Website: ulta-beauty
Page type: account-selection
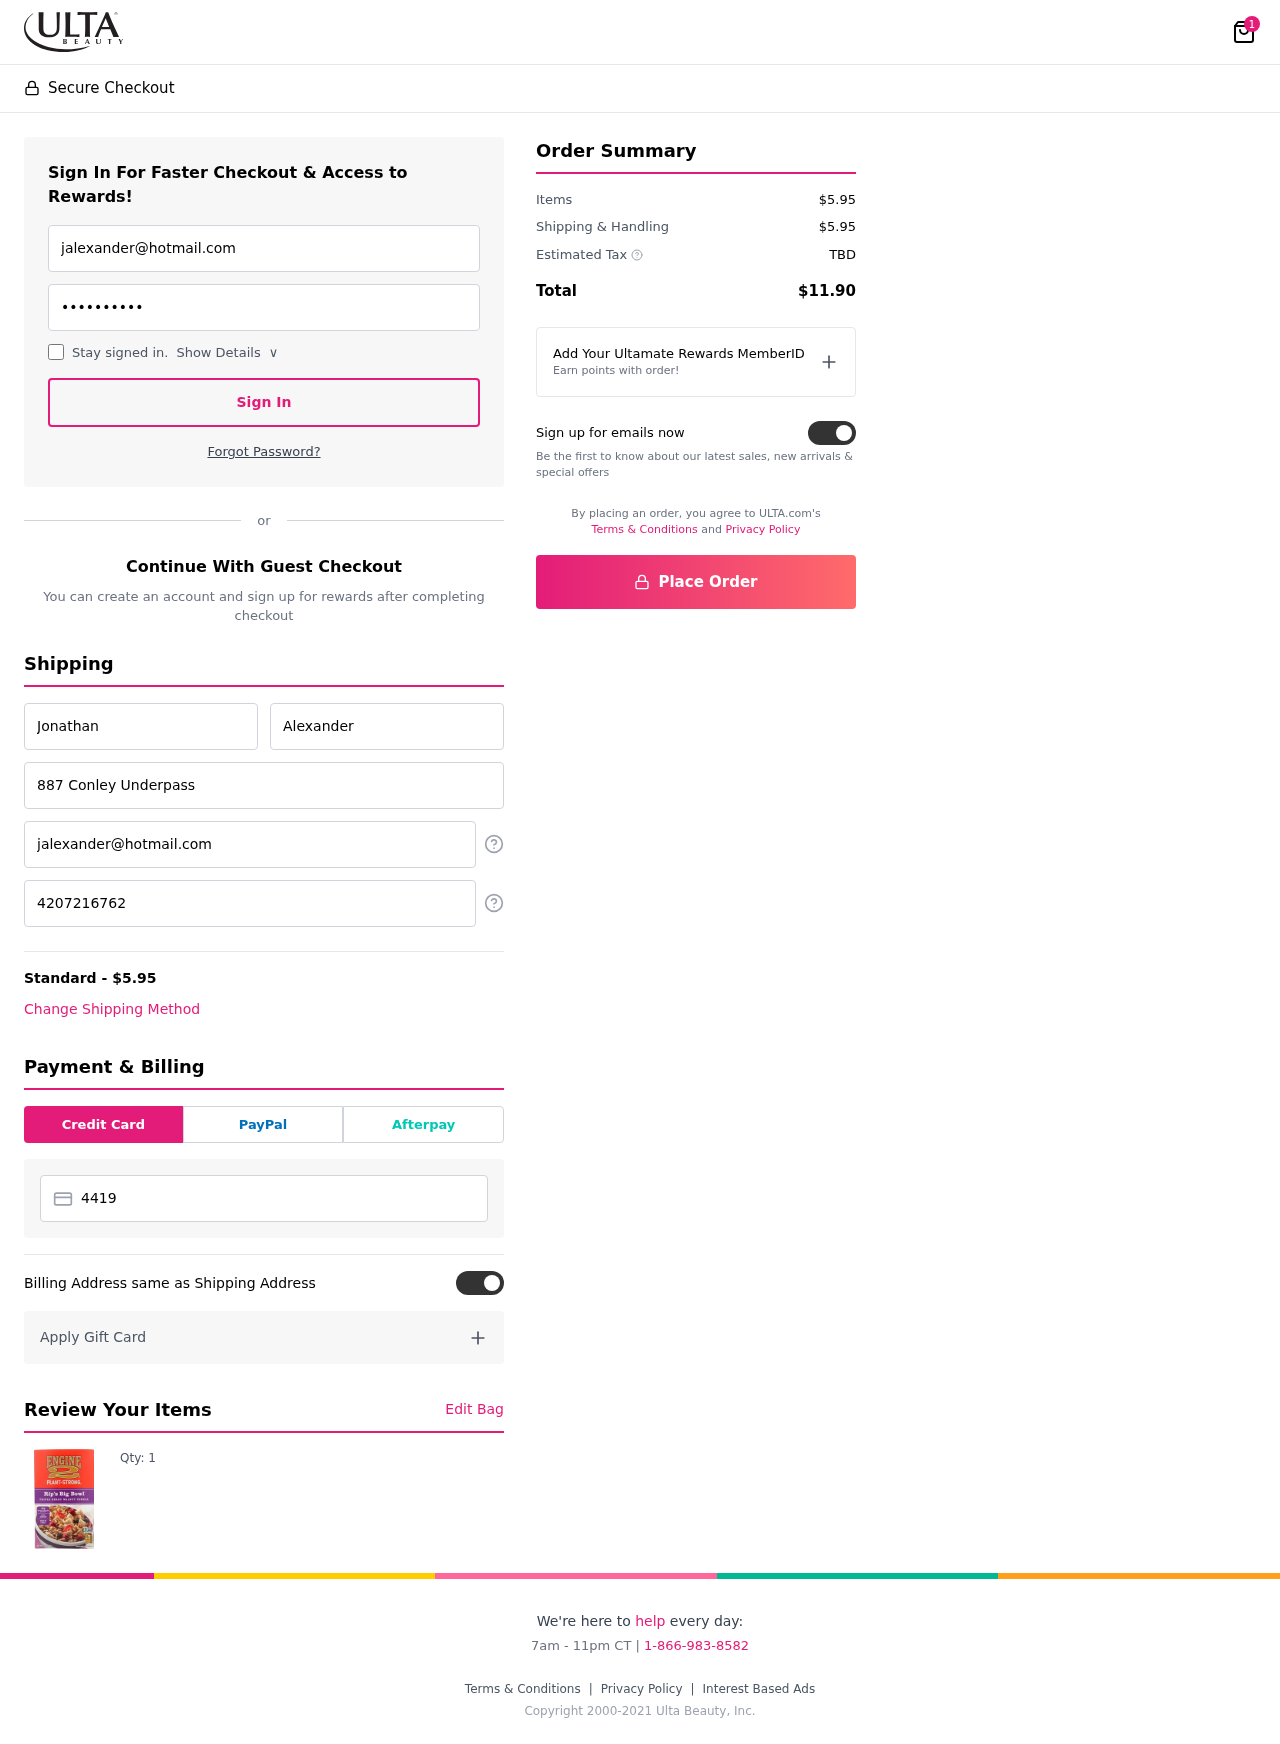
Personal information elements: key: PII_CARD_NUMBER
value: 4419 2822 9190 0992
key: PII_EMAIL
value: jalexander@hotmail.com
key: PII_EMAIL2
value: jalexander@hotmail.com
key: PII_FIRSTNAME
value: Jonathan
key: PII_LASTNAME
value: Alexander
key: PII_PHONE
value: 4207216762
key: PII_STREET
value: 887 Conley Underpass
Product elements: key: PRODUCT1_QUANTITY
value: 1
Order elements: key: ORDER_NUM_ITEMS
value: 1
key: ORDER_SHIPPING_COST
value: $5.95
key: ORDER_SUBTOTAL
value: $5.95
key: ORDER_TAX
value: TBD
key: ORDER_TOTAL
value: $11.90